Interaction volume radius: 10 \u00c5
Interaction volume height: 10 \u00c5
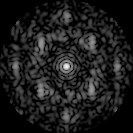
Disorder parameter: 0.576